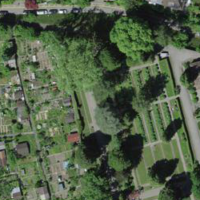
EUNIS habitat code: 53
Species observed at this site:
Convallaria majalis